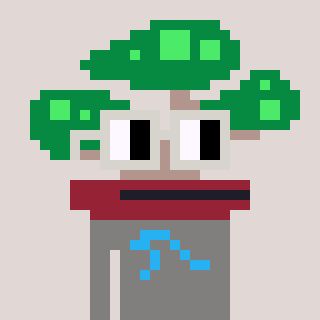
a pixel art character with square light gray glasses, a bonsai-shaped head and a bluegrey-colored body on a warm background